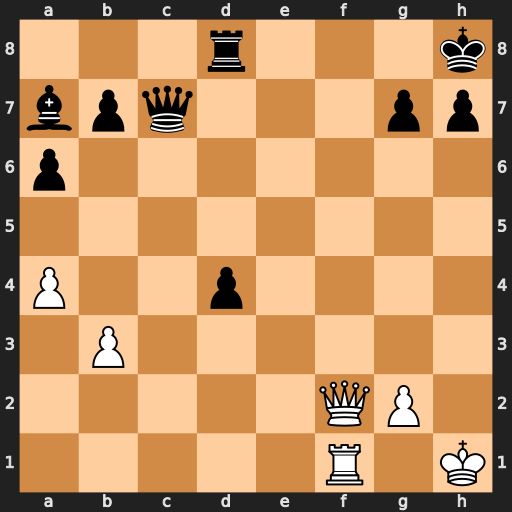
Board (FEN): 3r3k/bpq3pp/p7/8/P2p4/1P6/5QP1/5R1K
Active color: w
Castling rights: -
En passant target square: -
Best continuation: Qf8+ Rxf8 Rxf8#